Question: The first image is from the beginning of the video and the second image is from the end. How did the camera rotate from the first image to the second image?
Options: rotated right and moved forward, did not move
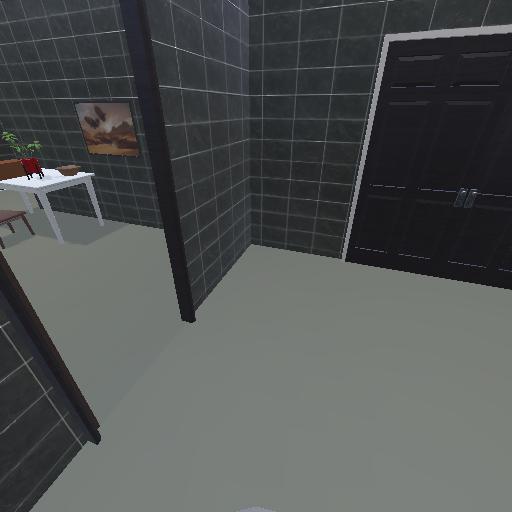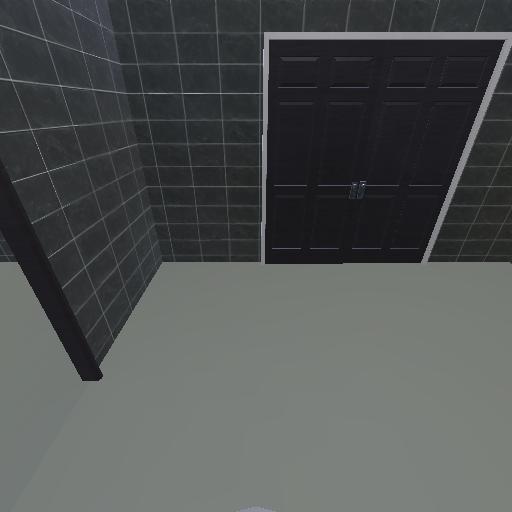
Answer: rotated right and moved forward